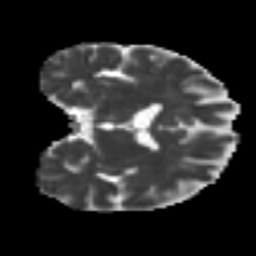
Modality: MD
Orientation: coronal
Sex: male
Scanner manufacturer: ge
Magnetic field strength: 3 T
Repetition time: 7 s
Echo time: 0.08 s